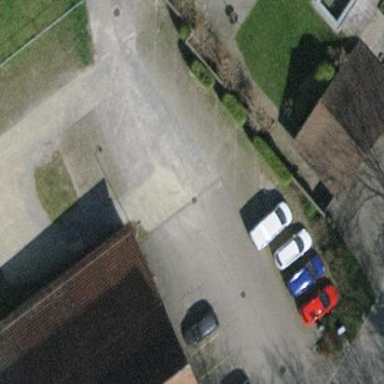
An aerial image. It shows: Parking area with surface.